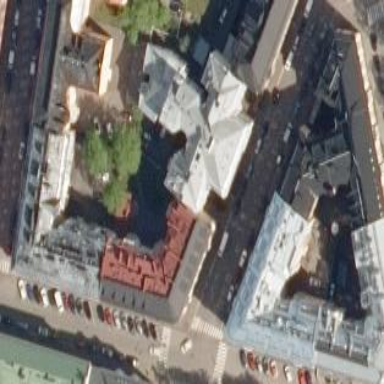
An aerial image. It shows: Hipped roof made of metal on apartment building.